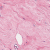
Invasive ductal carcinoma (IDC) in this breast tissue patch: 0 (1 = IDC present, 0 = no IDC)